Question: im currently building an attendance system where only a specific person (A) can log in and take the attendance of the another person (B,C,D) . let me give an example,
As you can see,there are 3 tables there, 'login_user', 'school_A (CGA)' and 'school_B (AES)'.
The person in the 'login_user' table is the person (A) that i mentioned above.
The other two tables are entirely different school which is 'school_A (CGA)' and 'school_B (AES)'.
As you can see 'user_ID' named 'CGA001' and 'CGA002' are in the 'school_A (CGA)' table and 'AES001' is in the 'school_B (AES)' table.
The 'user_ID'column in the 'school_A (CGA)' and 'school_B(AES)' tables which is 'CK11213', 'CK11214', 'AK4143', 'AK4144' and 'AK4145' are the students in each school - person (B,C,D).
My problem right now, how to connect the each person in 'login_user' table to the 'school_A (CGA)' and 'school_B (AES)' tables respectively which means 'user_ID' that have 'CGAxxx' will connect to 'school_A (CGA)' and whose have 'AESxxx' will connect to 'school_B (AES)'.
Im using 'php','mysqli' and 'html' in the making process.
And yes, im a total beginner.
i already researched and find nothing that can solve my problem, maybe i overlooked at them.
If you have any suggestion or alternative to change my table structure, please tell me. i will accept everything.
Thanks in advance.
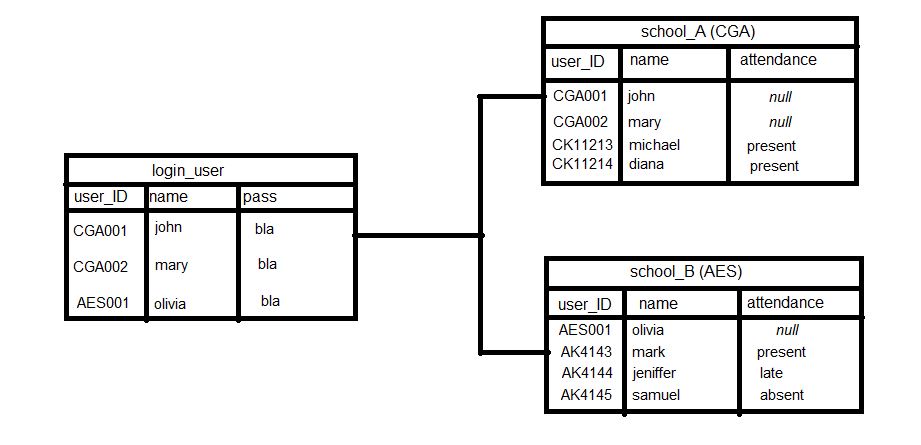
Answer: A couple of issues to address first:
1) Looks like users john, mary, and olivia don't have attendance taken, therefore, they don't belong in tables 'school_A' and 'school_B' which seems to be the attendance for each school. Instead, add a field to table 'login_user' showing which school the user is responsible for, 'school_ID'.
2) The tables 'school_A' and 'school_B' hold the same data, 'user_ID', 'name', and 'attendance', and only exist to "sort" the students by school. If a student switches schools then they must be removed from one and added to the other. Instead, merge the two tables into one table, 'attendance', adding a field to identify which schhol they attend, 'school_ID'. Then add a new table 'school' with fields 'school_ID' and 'name', possible third field 'school_code' for the "CGA" and "AES" in your sample data, if that's an important piece of information. This simplifies moving students from one school to another, and allows adding new schools without having to and a new table every time.
This gives you this database structure:
<URL>
To select the people (B,C,D) a specific person (A) can log in and take the attendance of use
'''
SELECT login_user.name AS taker, school_code, attendance.name AS student FROM login_user LEFT JOIN school USING (school_ID) LEFT JOIN attendance USING (school_ID) WHERE login_user.user_ID='CGA002';
'''
To create a list of all people able to log in and take attendance, connected to who they can take attendance for, based on a single school (could be more than one attendance taker), use
'''
SELECT login_user.name AS taker, school_code, attendance.name AS student FROM login_user LEFT JOIN school USING (school_ID) LEFT JOIN attendance USING (school_ID) WHERE school_code='CGA';
'''
To create a complete list of all attendance takers, connected to whom they can take attendance for, use
'''
SELECT login_user.name AS taker, school_code, attendance.name AS student FROM login_user LEFT JOIN school USING (school_ID) LEFT JOIN attendance USING (school_ID) ORDER BY school_code;
'''
When you add a third, or fourth, school, you only need to add the data to the 'school' table and insert the new people into the table they belong in, either 'login_user', or 'attendance' with the school_ID they are associated with.
Of course the names of fields in the tables should be a bit more specific, and I imagine your tables will have more fields than what was given. in the 'login_user' table, it should be something like: 'login_ID', 'school_ID', 'login_name', 'pass'. The 'attendance' table something like: 'student_ID', 'school_ID', 'student_name', 'attendance'.
The <URL> is a good place to find all the details.